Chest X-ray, AP view. Patient: 51 years old, sex F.
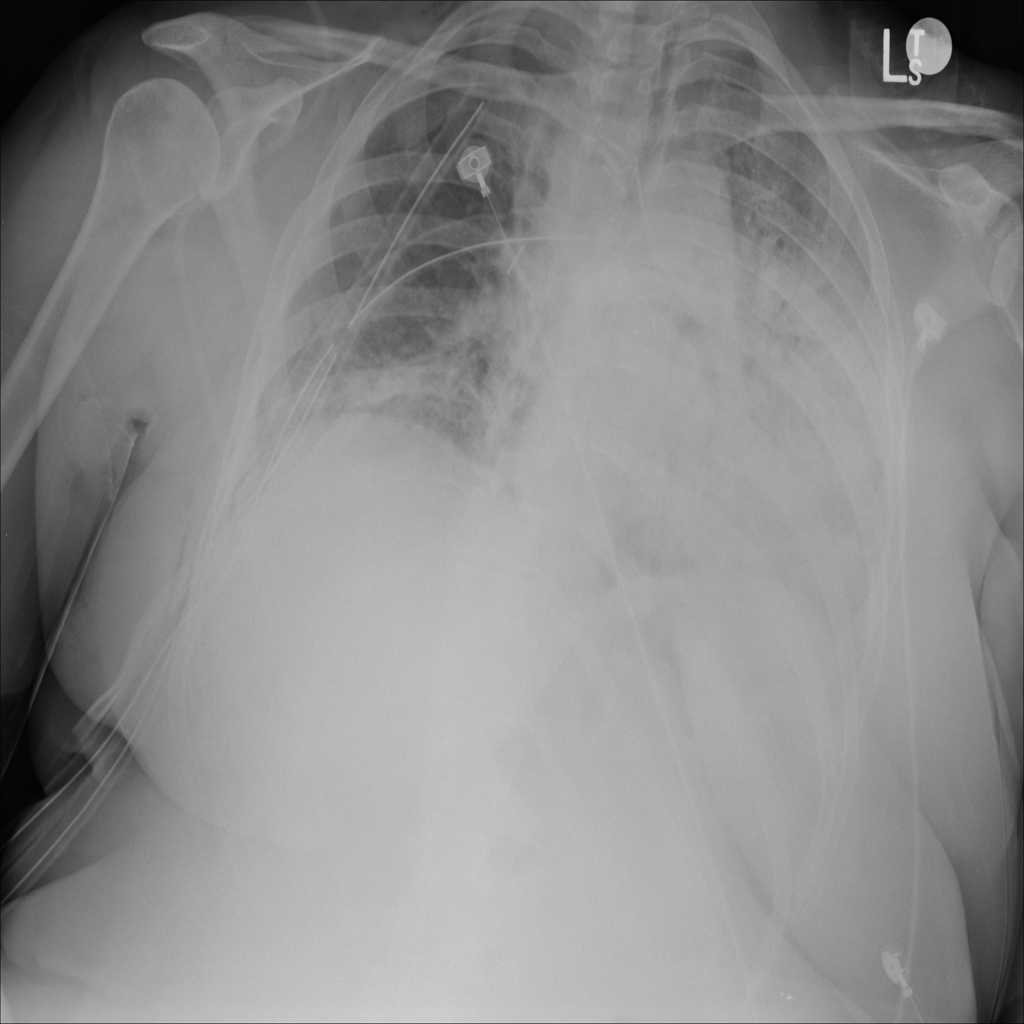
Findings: Atelectasis, Pneumonia